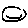
Label: smiley face